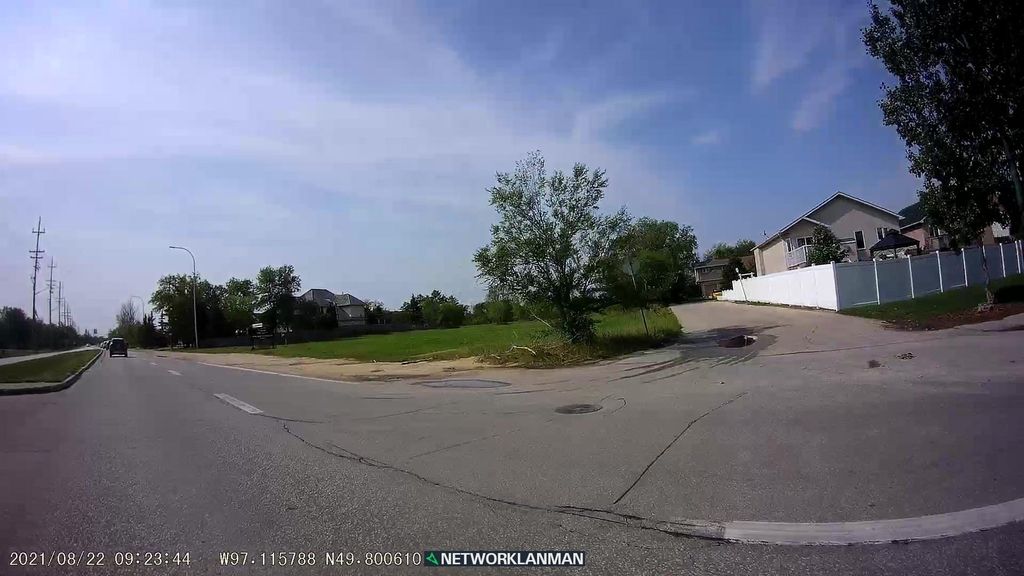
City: winnipeg